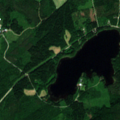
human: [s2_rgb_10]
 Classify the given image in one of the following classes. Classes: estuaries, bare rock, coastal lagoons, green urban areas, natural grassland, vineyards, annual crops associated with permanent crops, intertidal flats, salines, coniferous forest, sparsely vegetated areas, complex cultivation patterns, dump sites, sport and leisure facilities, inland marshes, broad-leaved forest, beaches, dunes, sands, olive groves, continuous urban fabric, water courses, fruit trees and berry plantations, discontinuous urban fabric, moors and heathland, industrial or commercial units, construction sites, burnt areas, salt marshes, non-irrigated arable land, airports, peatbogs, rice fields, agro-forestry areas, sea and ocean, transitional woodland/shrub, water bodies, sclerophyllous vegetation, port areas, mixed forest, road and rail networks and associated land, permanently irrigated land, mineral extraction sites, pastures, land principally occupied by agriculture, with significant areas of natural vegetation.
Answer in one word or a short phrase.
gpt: mixed forest, transitional woodland/shrub, water bodies